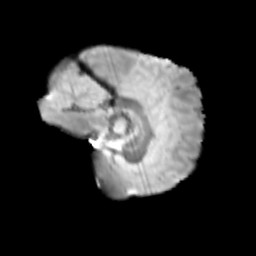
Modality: T2w
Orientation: sagittal
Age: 11
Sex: male
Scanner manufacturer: siemens
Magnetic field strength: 3 T
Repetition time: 3.8 s
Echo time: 0.07 s